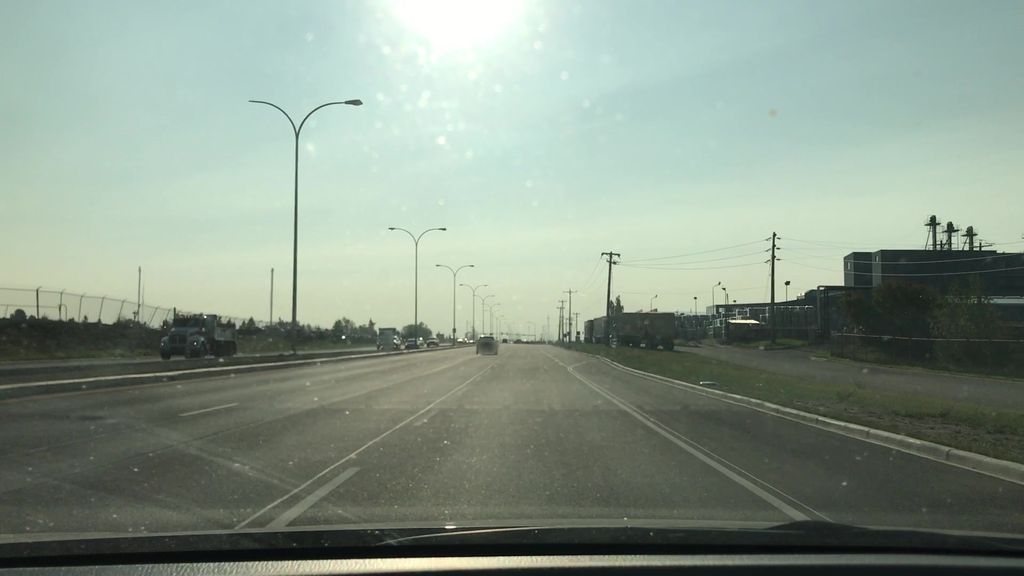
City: edmonton